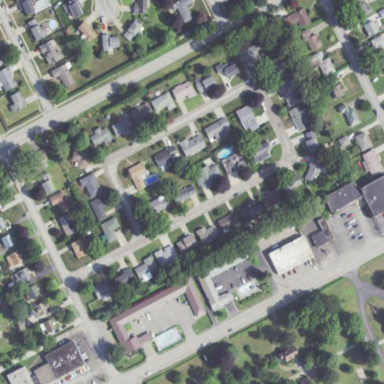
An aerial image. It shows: Neighborhood.